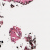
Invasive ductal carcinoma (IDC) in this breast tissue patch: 0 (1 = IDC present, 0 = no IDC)